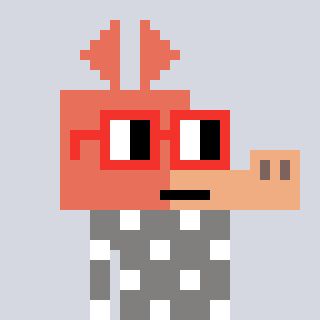
a pixel art character with square red glasses, a aardvark-shaped head and a bluegrey-colored body on a cool background